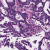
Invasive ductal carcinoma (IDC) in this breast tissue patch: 1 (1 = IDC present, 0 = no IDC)